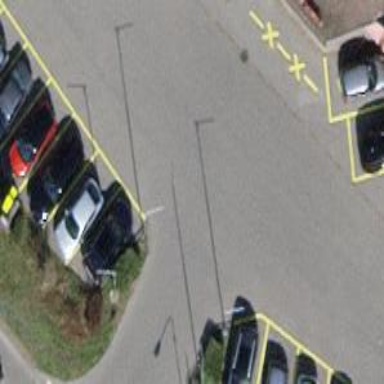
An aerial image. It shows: Parking available on the street side.